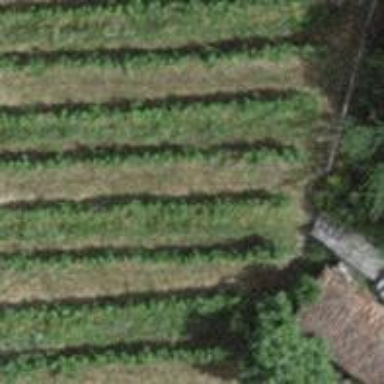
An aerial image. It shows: Beautiful vineyard in the countryside.